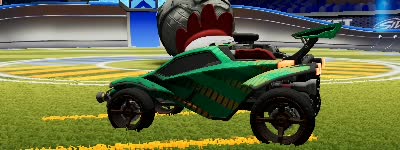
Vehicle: octane